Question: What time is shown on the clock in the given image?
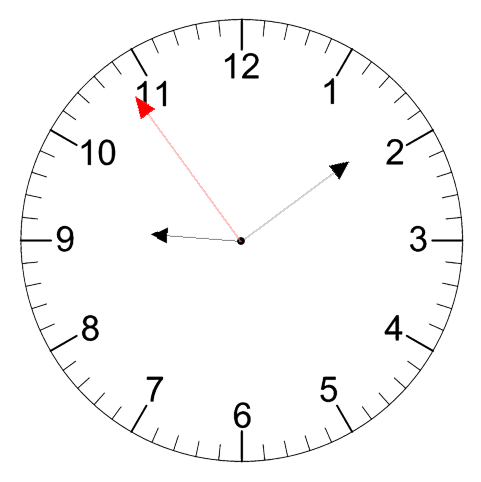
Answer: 09:08:54